Question:
How to remove the toolbar above in a TopComponent (shown in Editor) on netbeans platform.
I tried turning off the checkboxes in Branding->Windows but still the toolbar above appears...
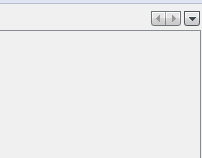
Answer: That component is the tab switcher and is part of the 'org.netbeans.swing.tabcontrol.plaf.BasicScrollingTabDisplayerUI'.
It is an integrated part of the component and cannot easily be removed. Your only option is to <URL>.
If you require the tabs but not the tab switcher you could extend 'BasicScrollingTabDisplayerUI' and override the method that creates the tab switcher. Then you could register this class as the TabDisplayerUI:
'''
UIManager.put(
TabDisplayer.EDITOR_TAB_DISPLAYER_UI_CLASS_ID,
"com.example.MyTabDisplayerUI");
'''
Your module will need a dependency on the Tab Control module. See the link above for a complete description.